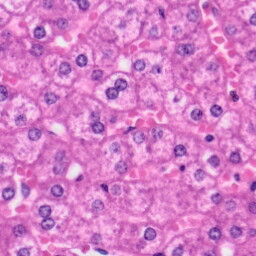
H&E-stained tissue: Liver